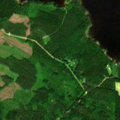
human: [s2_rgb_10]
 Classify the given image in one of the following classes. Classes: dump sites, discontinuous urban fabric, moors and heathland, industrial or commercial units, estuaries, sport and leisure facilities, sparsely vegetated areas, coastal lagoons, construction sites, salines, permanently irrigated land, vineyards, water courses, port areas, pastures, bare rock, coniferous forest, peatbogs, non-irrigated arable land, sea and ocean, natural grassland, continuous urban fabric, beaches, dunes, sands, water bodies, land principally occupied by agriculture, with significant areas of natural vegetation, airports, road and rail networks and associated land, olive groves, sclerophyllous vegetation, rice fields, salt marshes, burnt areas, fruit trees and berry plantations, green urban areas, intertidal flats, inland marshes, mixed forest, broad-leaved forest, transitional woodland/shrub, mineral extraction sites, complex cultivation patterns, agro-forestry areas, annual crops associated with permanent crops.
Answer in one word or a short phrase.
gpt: coniferous forest, mixed forest, water bodies